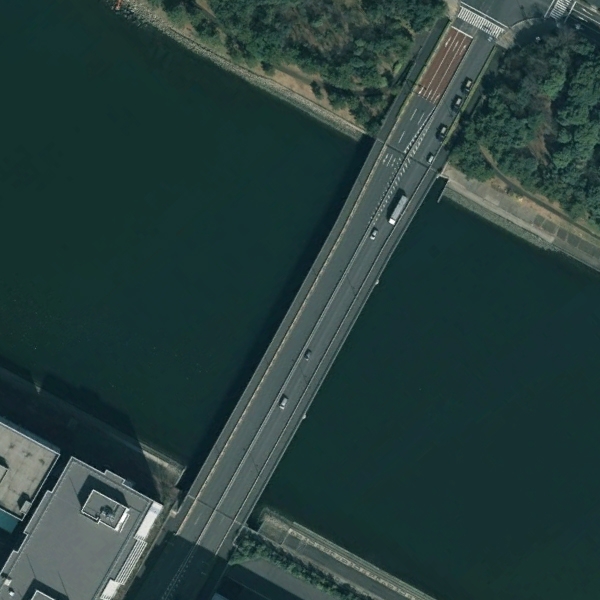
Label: Bridge